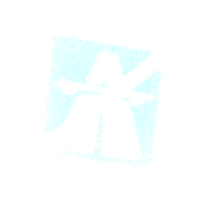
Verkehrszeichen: EndeAutbahn
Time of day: MorningAfternoon
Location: Outdoor (RoadRail)
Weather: Clear
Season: NotSpecified
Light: Natural